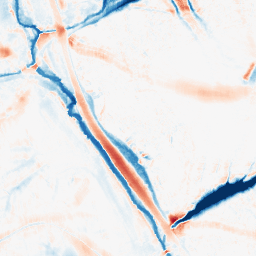
Category: morphological
Decomposition family: morphological_ellipse
Decomposition parameters: operation: average
width: 30
height: 30
Upsampling method: quadratic
Upsampling parameters: scale: 2
Upsampling scale: 2